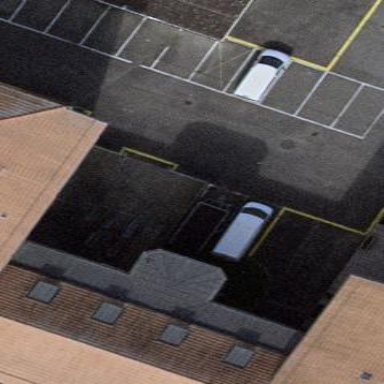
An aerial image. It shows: Parking area.